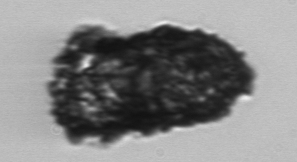
Label: Tintinnopsis